Question: Here is the scenario. in my database, I have like 4 questions. each questions have individual 5 radio buttons. I tried to retrieve the information from database. it shows my list of questions and radio buttons individually, but the BIG problem here is they are in the same group. example. in question 1, I picked 1st radio button, then in question 2, I picked the 2nd radio button. in question 1, the radio button I choose disappeared. so basically. the whole loop have single radio button name. how do I fix this dynamically? like auto change of radio-button-name for each question?
'''
<form method='post' action='test.php'>
<?php
include 'db_connect.php';
$query = "SELECT * FROM test";
$result = $conn->query($query);
$num_results = $result->num_rows;
#if ($num_results > 0) {
#}
while ($row = $result->fetch_assoc()) {
extract($row);
echo $row['test1'];
echo "<input type='radio' name='question_button' value='1'>";
echo "<input type='radio' name='question_button' value='2'>";
echo "<input type='radio' name='question_button' value='3'>";
echo "<input type='radio' name='question_button' value='4'>";
echo "<input type='radio' name='question_button' value='5'>";
echo "<br>";
}
$testbutton = isset($_POST['question_button']) ? $_POST['question_button'] : "";
if (isset($_POST['submit'])) {
echo $testbutton;
}
?>
<html>
<input type='submit' name='submit' value='submit'>
</form>
</html>
'''

P.S. Edit. my original intention is to add or get the sum of the radio buttons. what syntax should i use?
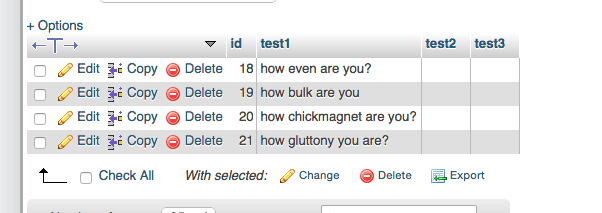
Answer: to change button name dynamically
change like following
'''
$question=0;
while ($row = $result->fetch_assoc()) {
extract($row);
echo $row['test1'];
$question++;
echo "<input type='radio' name=".$question." value='1'>";
echo "<input type='radio' name=".$question." value='2'>";
echo "<input type='radio' name=".$question." value='3'>";
echo "<input type='radio' name=".$question." value='4'>";
echo "<input type='radio' name=".$question." value='5'>";
echo "<br>";
}
'''
'$question' is just for example,
you can change redio button name according to your need.